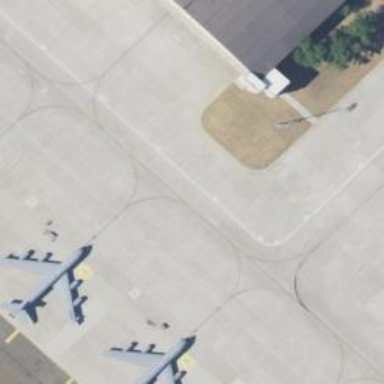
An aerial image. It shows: Image of taxiway at airport.